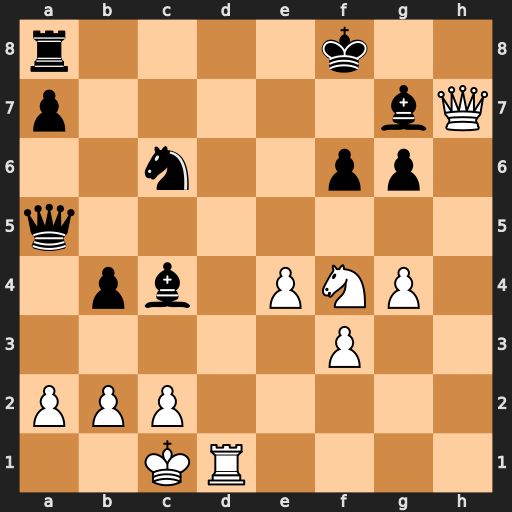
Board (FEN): r4k2/p5bQ/2n2pp1/q7/1pb1PNP1/5P2/PPP5/2KR4
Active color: w
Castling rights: -
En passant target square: -
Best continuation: Nxg6+ Kf7 Rd7+ Ke6 Qxg7